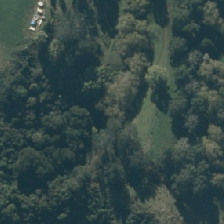
Land cover: deciduous_hardwood